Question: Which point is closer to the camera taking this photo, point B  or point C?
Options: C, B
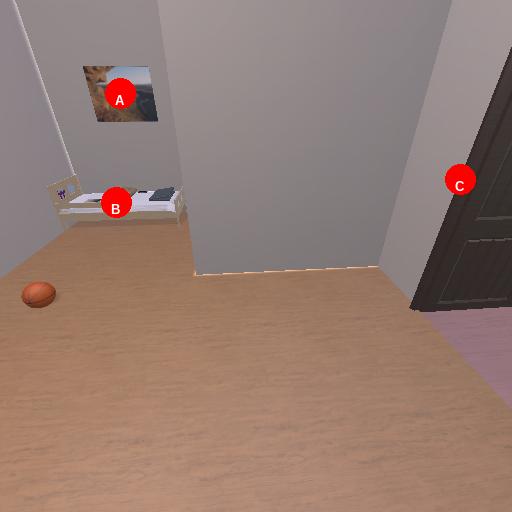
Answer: C